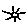
Label: sun